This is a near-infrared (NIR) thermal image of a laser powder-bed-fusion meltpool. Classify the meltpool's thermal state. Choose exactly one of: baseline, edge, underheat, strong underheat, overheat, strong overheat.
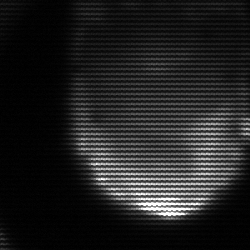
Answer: edge